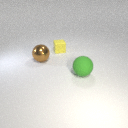
large green rubber sphere in front of small yellow rubber cube